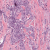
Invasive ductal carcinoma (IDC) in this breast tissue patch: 1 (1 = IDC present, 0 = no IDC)